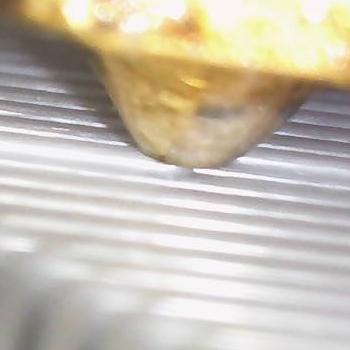
Flow rate: 112%